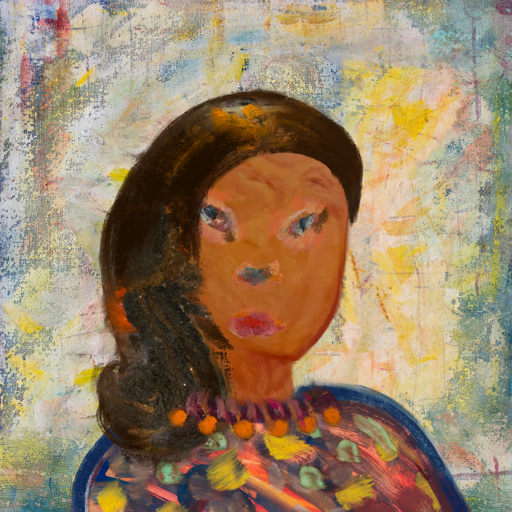
Background: Irani, Head And Neck Front: Pious_Lady, Face Front: Boggyland, Bust: Mother_And_Son_Mother, Hair Front: Gypsy_Queen, Head Accessory: Blank, Second Necklace: Blank, Necklace: Doll, Baby: Blank